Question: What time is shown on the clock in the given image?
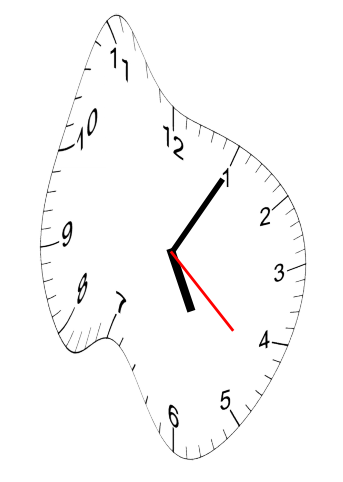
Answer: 05:05:22